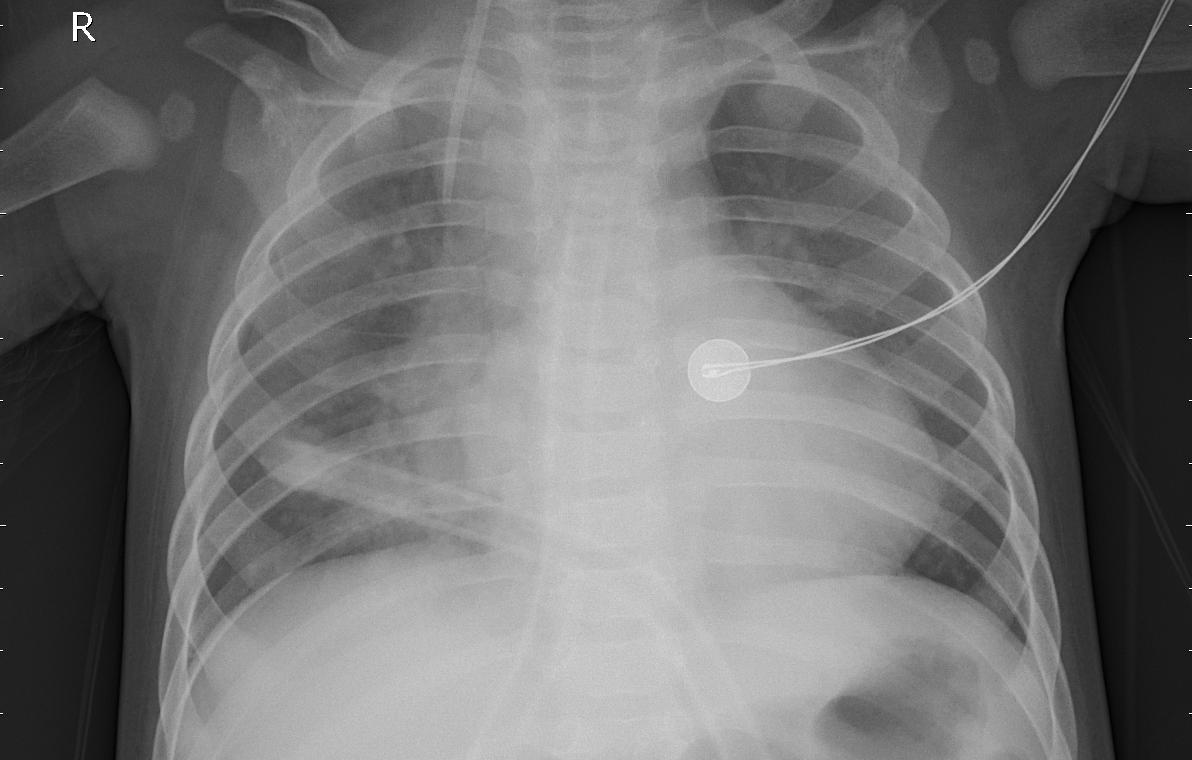
Diagnosis: PNEUMONIA